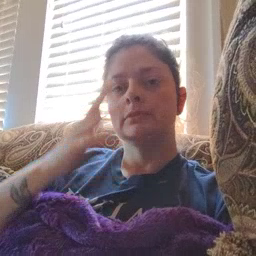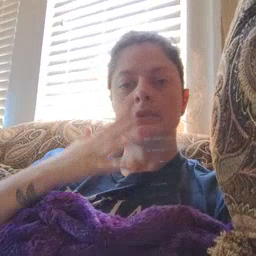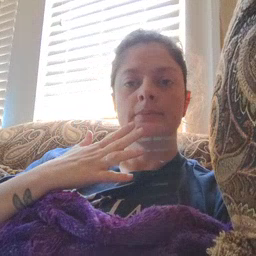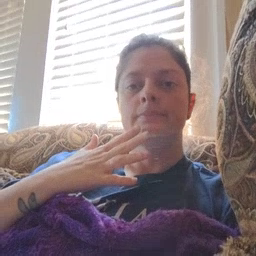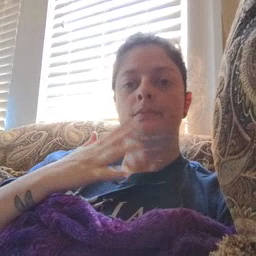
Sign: sad